Field crop: maize
Growth stage: 2
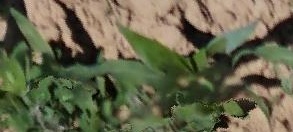
Species: maize